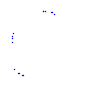
Particle: kaon